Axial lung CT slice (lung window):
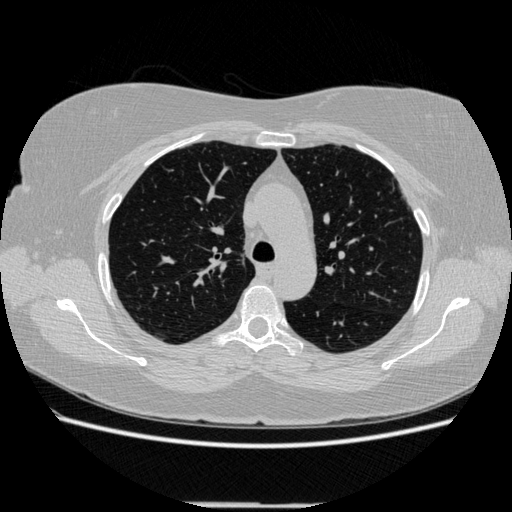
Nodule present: no